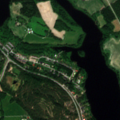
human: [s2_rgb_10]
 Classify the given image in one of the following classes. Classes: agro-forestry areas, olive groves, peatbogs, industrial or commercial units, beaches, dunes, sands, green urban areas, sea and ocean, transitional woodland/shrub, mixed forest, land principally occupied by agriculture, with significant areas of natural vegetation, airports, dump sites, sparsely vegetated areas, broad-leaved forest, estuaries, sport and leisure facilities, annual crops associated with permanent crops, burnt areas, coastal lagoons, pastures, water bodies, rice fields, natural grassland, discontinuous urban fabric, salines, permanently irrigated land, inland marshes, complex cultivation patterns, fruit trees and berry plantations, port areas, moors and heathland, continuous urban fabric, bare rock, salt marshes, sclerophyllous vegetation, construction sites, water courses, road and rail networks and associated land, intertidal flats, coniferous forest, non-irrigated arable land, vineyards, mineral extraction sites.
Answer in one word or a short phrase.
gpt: discontinuous urban fabric, land principally occupied by agriculture, with significant areas of natural vegetation, coniferous forest, mixed forest, water bodies